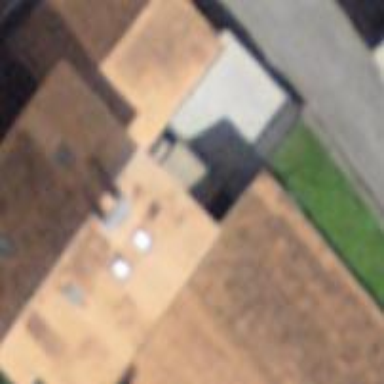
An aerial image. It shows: Simple and straightforward house.